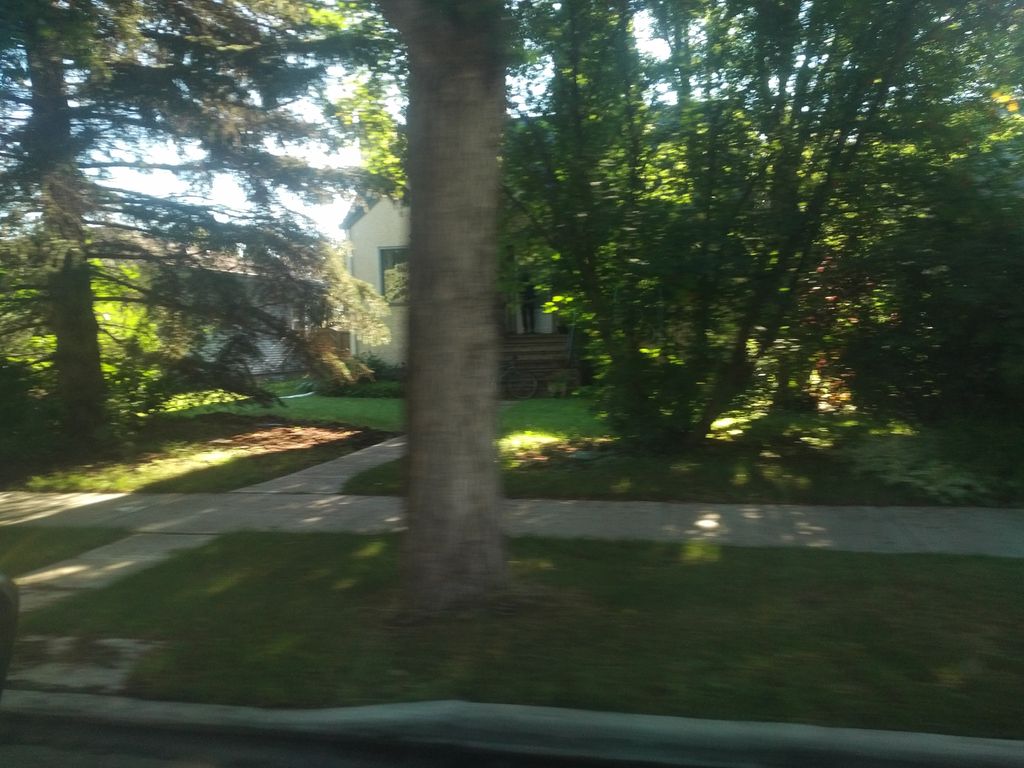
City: edmonton